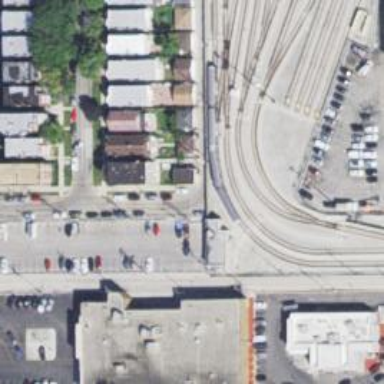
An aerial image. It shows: Electrified rail in service yard.